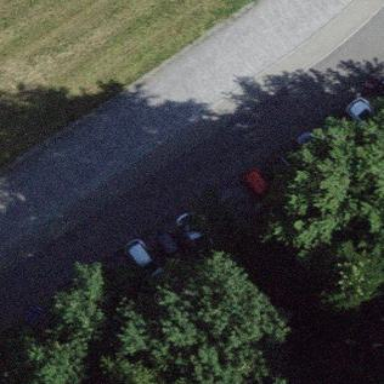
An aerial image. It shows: Parking available on the street side.